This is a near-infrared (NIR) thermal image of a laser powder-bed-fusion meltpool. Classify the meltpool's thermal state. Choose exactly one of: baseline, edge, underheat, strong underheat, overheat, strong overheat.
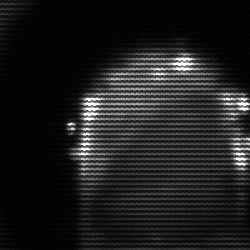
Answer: baseline